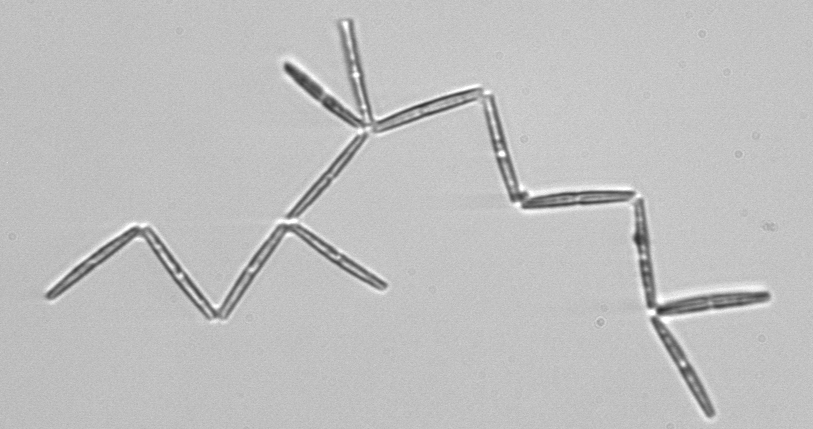
Label: Thalassionema